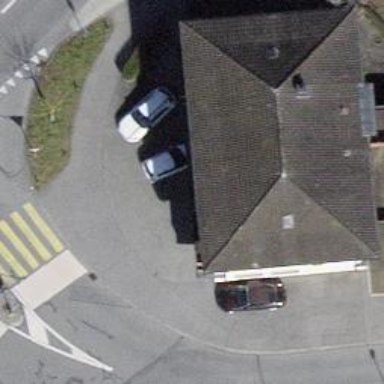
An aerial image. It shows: Post box.